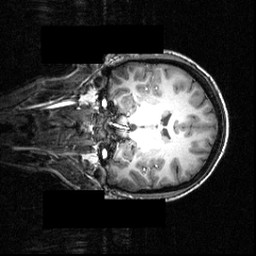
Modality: T1w
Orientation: coronal
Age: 16
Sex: female
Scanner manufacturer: siemens
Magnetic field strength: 3.951 T
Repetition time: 1.5 s
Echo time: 0.00335 s